Question: I'm wondering how I could generate a Sierpinski Triangle of a certain depth recursively in C.
I wrote this function to generate a triangle of height h made of * from the coordinates (x,y) of the top point.
'''
void triangle(char display[100][100],int x, int y, int h) {
for (int row = y; row<=h-1+y; row++) {
for (int column = x; column<=2*(row+1-y)+x-2; column++) {
display[row][column-(row+1-y)+1] = '*';
}
}
for (int i = 0 ; i<100 ; i++) {
for (int j = 0; j<100; j++) {
if (display[i][j]=='')
display[i][j]=' ';
}
}
}
'''
Using this code I can generate "manually" the Sierpinski Triangle. but I'd like to do it recursively, for any depth and height ( with height divisible by 2^(depth)).
'''
int main()
{
char display[100][100] = { {0} };
triangle(display, 20, 0, 5);
triangle(display, 15, 5, 5);
triangle(display, 25, 5, 5);
triangle(display, 10, 10, 5);
triangle(display, 30, 10, 5);
triangle(display, 5, 15, 5);
triangle(display, 15, 15, 5);
triangle(display, 25, 15, 5);
triangle(display, 35, 15, 5);
for (int i=0 ; i<100; i++) {
printf("
");
for (int j=0; j<100; j++) {
printf("%c", display[i][j]);
}
}
}
'''
This is my output for the code above:

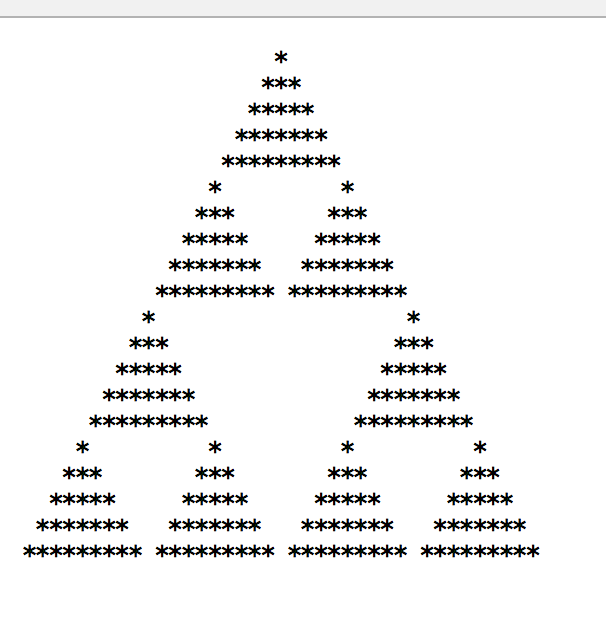
Answer: This is not a Sierpinski triangle, just almost looks like one. You are drawing individual little triangles (as a side effect it has gaps between those triangles -> '"...*** ***..."'.
The best way to imagine how you would create such a triangle is to grab a pencil and a paper (there are optimized versions of creating a triangle, but the mechanical approach is good for a start):
1. choose a depth (say: 3)
2. Draw a triangle (preferably equilateral but any can do)
3. (if depth = 0 then RETURN from here, otherwise continue)
4. decrease depth
5. Halve all sides and mark those points (for visual aid)
6. Connect these points so you will see 4 equal, smaller triangles
7. Select Smaller Triangle #1
8. Call line 3.
9. Select Smaller Triangle #2
10. Call line 3.
11. Select Smaller Triangle #3
12. Call line 3.
13. Select Smaller Triangle #4
14. Call line 3.
Somewhere in the process you need to manage the state of the 'depth' which starts at a positive integer. "Call line 3" is usually a subroutine that saves state when entered, and restores that when returned from. You have to decrease Depth between recursive calls and check it if it is 0 and when you reach 0, you have to RETURN. It can be a global variable (easier to understood but ugly), or it can be an argument to the drawing function (nice).
This "select Smaller Triangle #x and Call line 3." is the self recursive call. a triangle is just calculating the proper coordinates of the smaller triangle from the larger triangle.
The recursive nature kicks in if the depth is more than 1. The code will check the depth (and return if reached 0), subdivide the original triangle, call itself on the first smaller triangle, effectively handling this smaller triangle as if it were the original large one (the function itself has no notion of "larger" and "smaller").